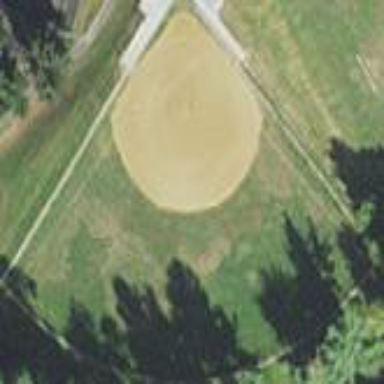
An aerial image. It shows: Baseball pitch for leisure and sports activities.